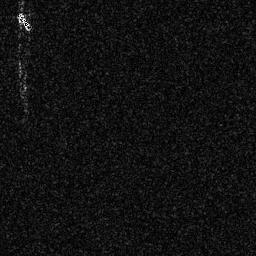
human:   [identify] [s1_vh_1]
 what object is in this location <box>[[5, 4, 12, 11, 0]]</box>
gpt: <ref>1 small ship at the top left</ref>